Aerial crown-view tile of a tropical tree (Barro Colorado Island, Panama), acquired 20241014:
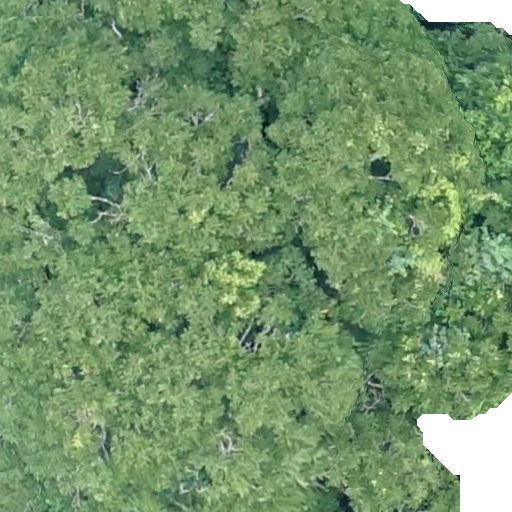
Species: Dipteryx oleifera
GBIF accepted scientific name: Dipteryx oleifera
Crown area: 616.48 m²